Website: lowes
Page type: customer-info-address
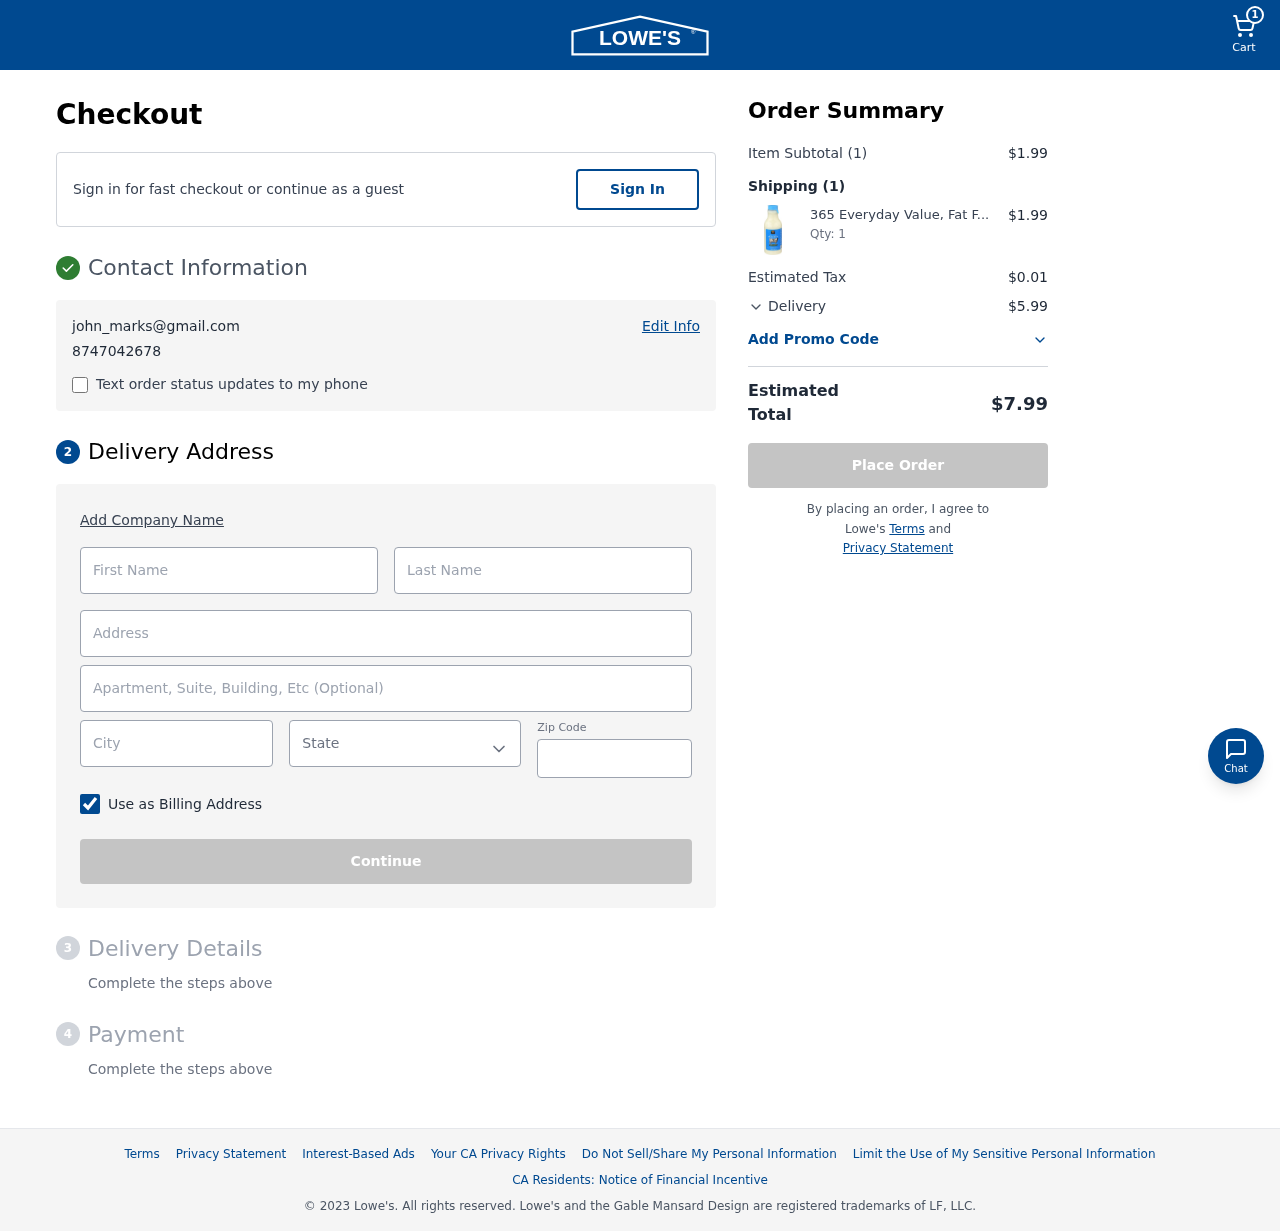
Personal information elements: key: PII_CITY
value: Hernandezview
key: PII_EMAIL
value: john_marks@gmail.com
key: PII_FIRSTNAME
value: John
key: PII_LASTNAME
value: Marks
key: PII_PHONE
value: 8747042678
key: PII_POSTCODE
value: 09106
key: PII_STATE
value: Pennsylvania
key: PII_STREET
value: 217 Parker Plains
Product elements: key: PRODUCT1_NAME
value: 365 Everyday Value, Fat Free Skim Milk, Pint
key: PRODUCT1_QUANTITY
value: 1
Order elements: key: ORDER_NUM_ITEMS
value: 1
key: ORDER_SUBTOTAL
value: $1.99
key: ORDER_NUM_ITEMS2
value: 1
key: ORDER_SUBTOTAL2
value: $1.99
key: ORDER_TAX
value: $0.01
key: ORDER_SHIPPING_COST
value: $5.99
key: ORDER_TOTAL
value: $7.99